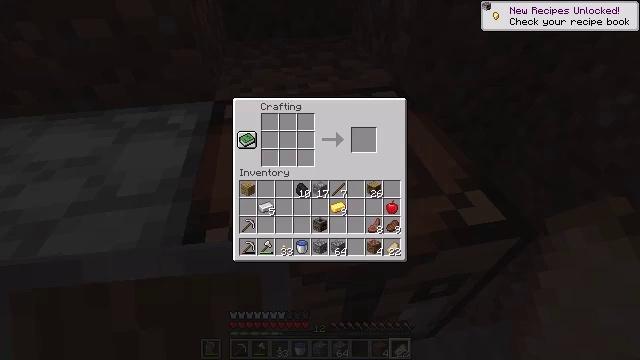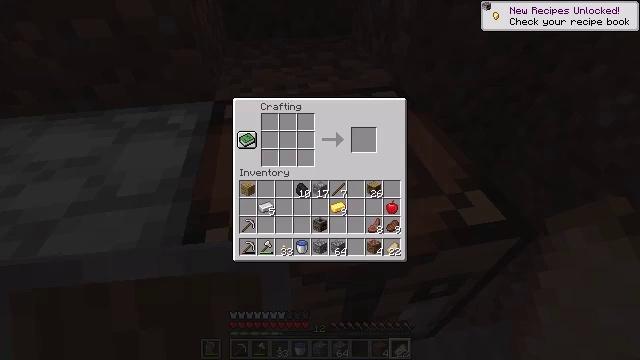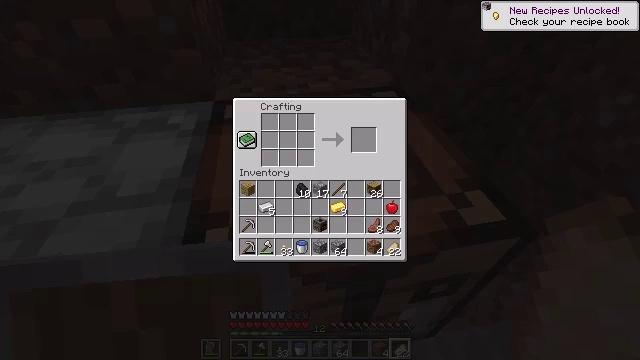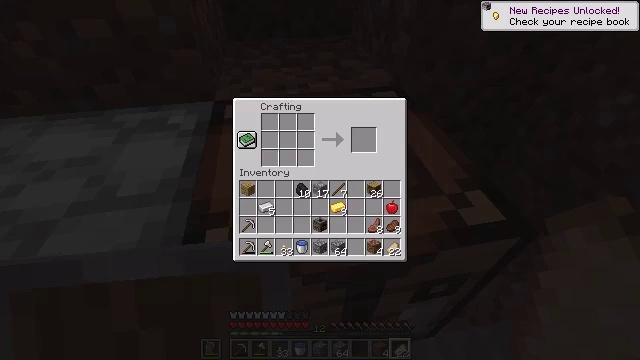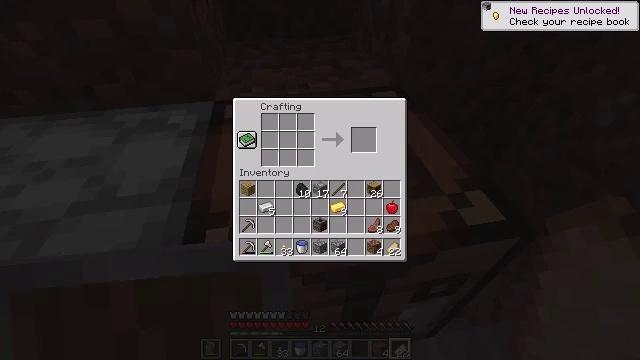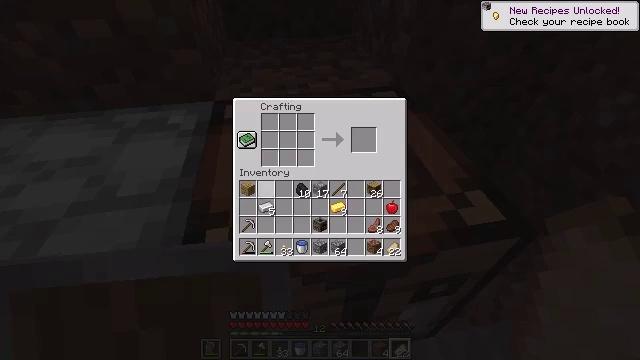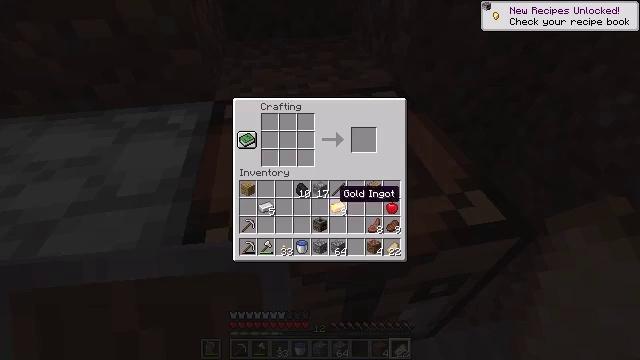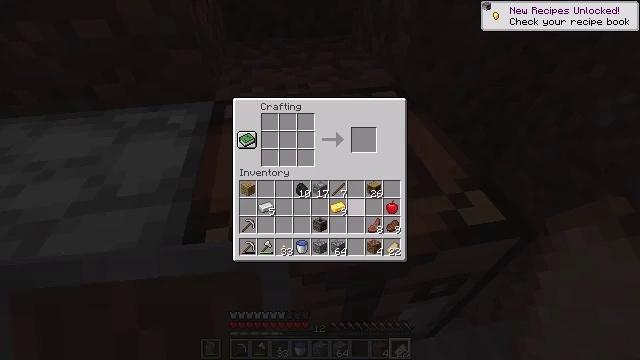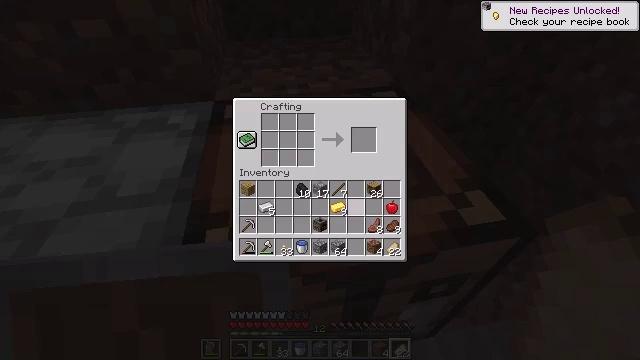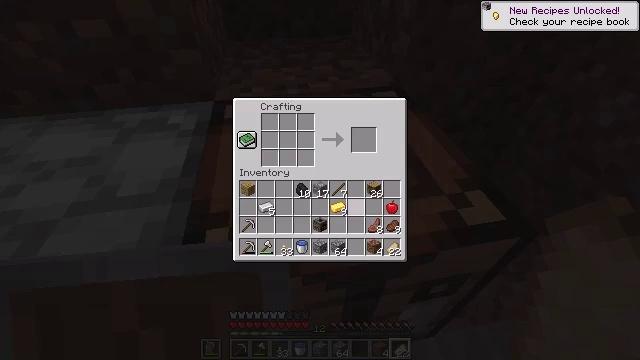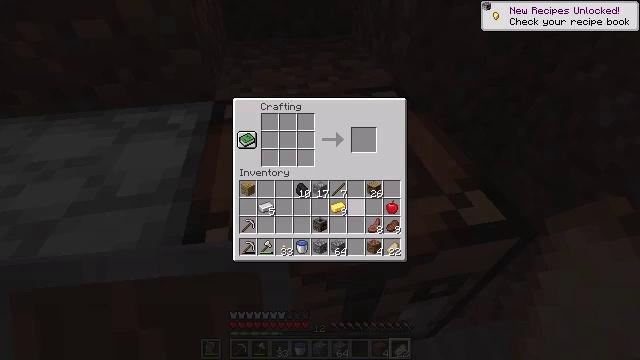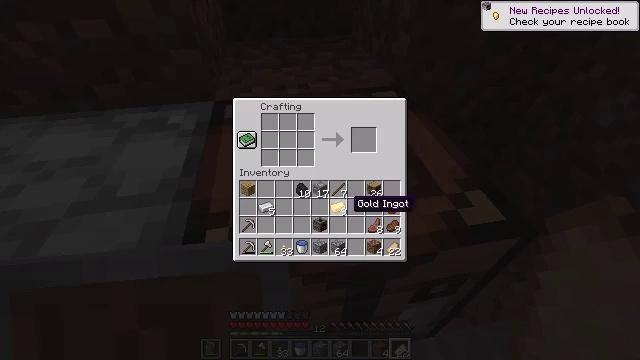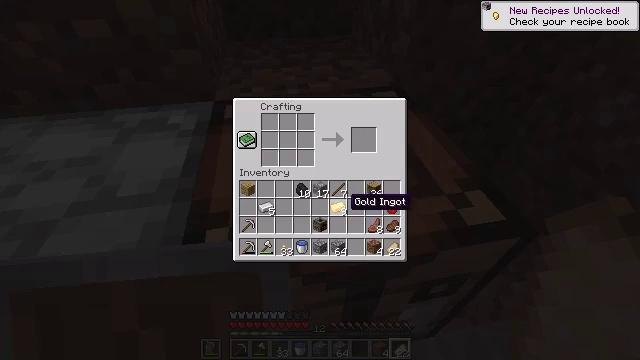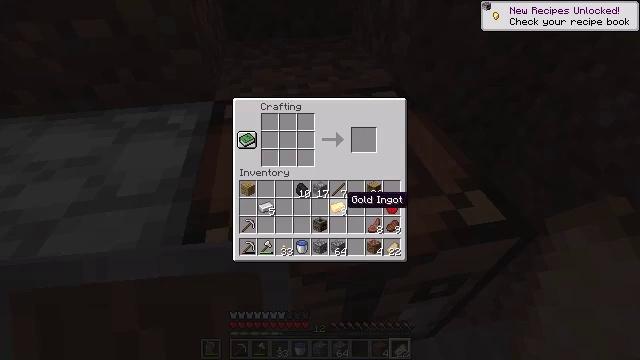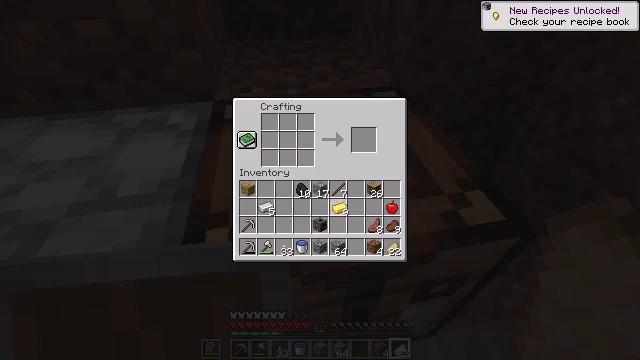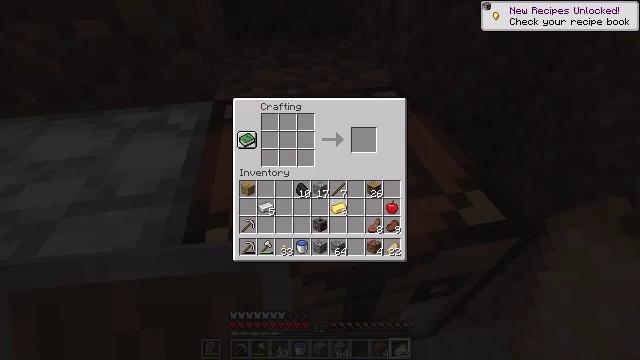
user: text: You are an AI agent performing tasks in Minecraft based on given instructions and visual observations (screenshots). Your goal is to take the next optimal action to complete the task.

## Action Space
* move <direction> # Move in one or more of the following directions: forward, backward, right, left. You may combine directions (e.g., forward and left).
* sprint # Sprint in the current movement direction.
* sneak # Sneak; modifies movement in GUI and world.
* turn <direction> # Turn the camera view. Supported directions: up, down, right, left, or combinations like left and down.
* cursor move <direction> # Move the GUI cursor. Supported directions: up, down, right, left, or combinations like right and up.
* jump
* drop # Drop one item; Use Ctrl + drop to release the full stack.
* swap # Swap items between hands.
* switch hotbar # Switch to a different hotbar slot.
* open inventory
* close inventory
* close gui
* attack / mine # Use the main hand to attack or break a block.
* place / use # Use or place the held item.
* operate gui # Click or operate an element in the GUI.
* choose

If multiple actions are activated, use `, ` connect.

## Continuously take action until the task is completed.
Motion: motion action
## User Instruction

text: Open the crafting table to craft a golden apple.
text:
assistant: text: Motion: cursor move left
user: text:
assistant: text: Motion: no_op
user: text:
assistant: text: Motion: no_op
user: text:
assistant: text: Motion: no_op
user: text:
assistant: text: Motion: no_op
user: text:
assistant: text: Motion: cursor move right and down
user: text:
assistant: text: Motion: cursor move right and down
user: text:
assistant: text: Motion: no_op
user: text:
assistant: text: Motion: no_op
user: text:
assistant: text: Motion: no_op
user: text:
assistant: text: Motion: no_op
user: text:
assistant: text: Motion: no_op
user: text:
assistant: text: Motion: no_op
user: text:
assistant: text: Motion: operate gui
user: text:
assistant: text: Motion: operate gui
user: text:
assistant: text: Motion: cursor move left and up, operate gui
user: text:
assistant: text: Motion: cursor move left and up
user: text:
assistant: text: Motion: no_op
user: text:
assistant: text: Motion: no_op
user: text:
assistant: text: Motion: no_op
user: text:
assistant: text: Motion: no_op
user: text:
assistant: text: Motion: no_op
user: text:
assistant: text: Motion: no_op
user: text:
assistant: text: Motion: no_op
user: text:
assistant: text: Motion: choose
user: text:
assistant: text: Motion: choose
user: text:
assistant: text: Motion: cursor move right, choose
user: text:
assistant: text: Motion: choose
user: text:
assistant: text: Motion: choose
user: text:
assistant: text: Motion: choose